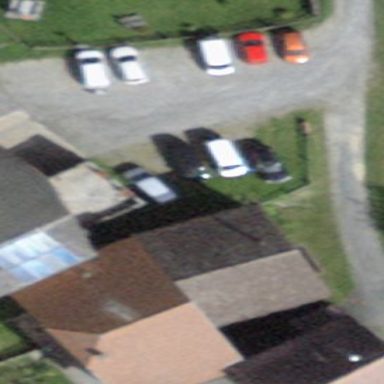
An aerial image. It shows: Parking area with fine gravel surface.